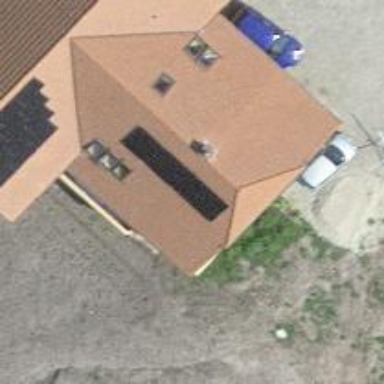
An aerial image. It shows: Solar power generator with photovoltaic panels.